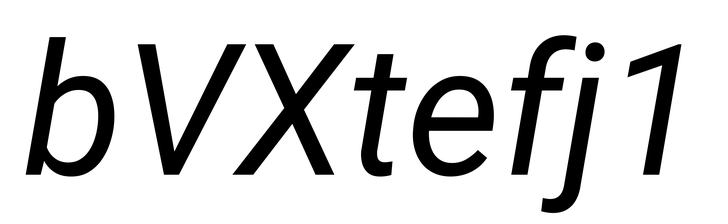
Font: Roboto-Italic_Italic